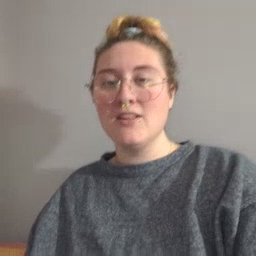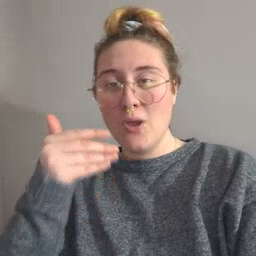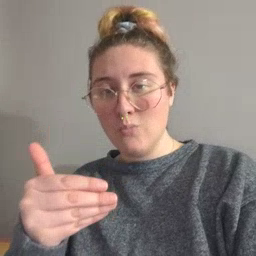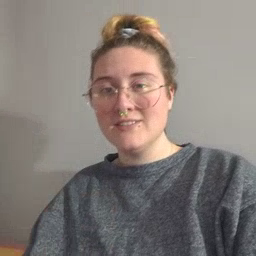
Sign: close